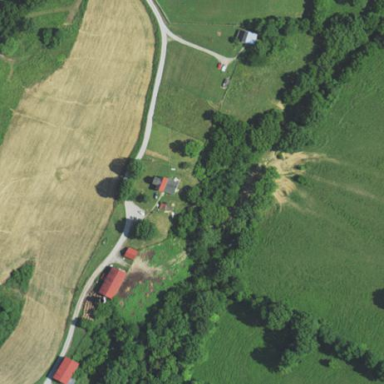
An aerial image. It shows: Farmyard area.